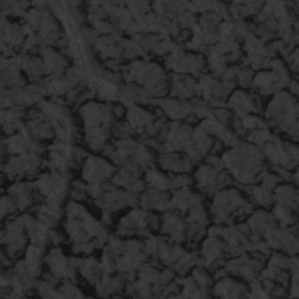
Label: frost